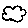
Label: cloud